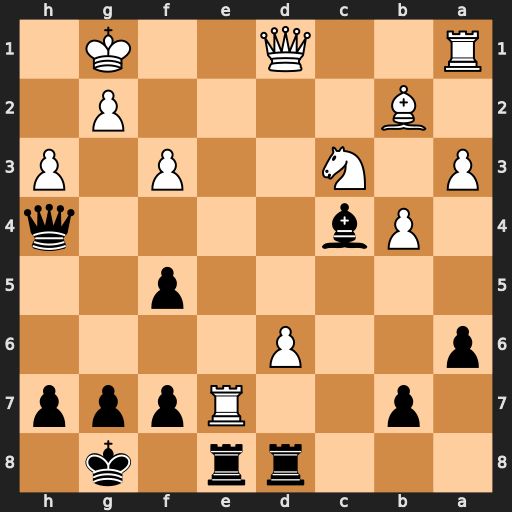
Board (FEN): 3rr1k1/1p2Rppp/p2P4/5p2/1Pb4q/P1N2P1P/1B4P1/R2Q2K1
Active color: b
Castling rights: -
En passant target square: -
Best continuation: Rxe7 dxe7 Rxd1+ Rxd1 Qxe7